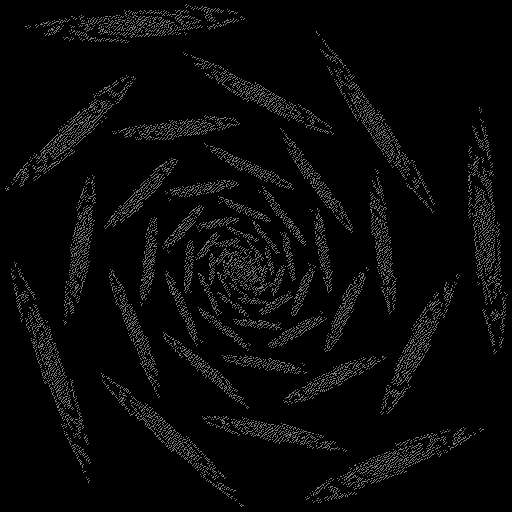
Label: rose